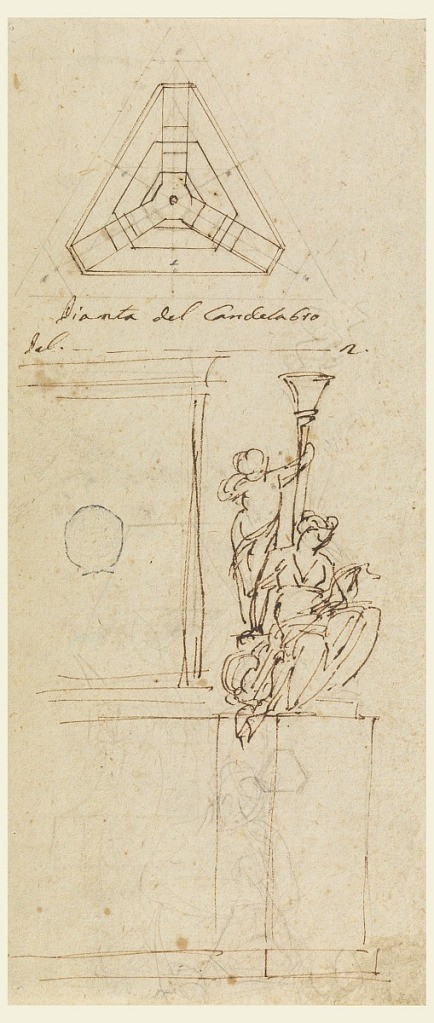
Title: Design for a Candelabra
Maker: Carlo Marchionni, Italian, 1702–1786
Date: ca. 1800
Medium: Pen and ink on paper
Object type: Drawing
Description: At top, a triangular plan. Below, sketch for figural detail holding one branch.